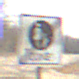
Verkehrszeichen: EndeFussgaengerzone
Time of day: MorningAfternoon
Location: Outdoor (Nature)
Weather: PartlyCloudy
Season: Winter
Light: Natural